Interaction volume radius: 5 \u00c5
Interaction volume height: 30 \u00c5
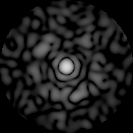
Disorder parameter: 0.844